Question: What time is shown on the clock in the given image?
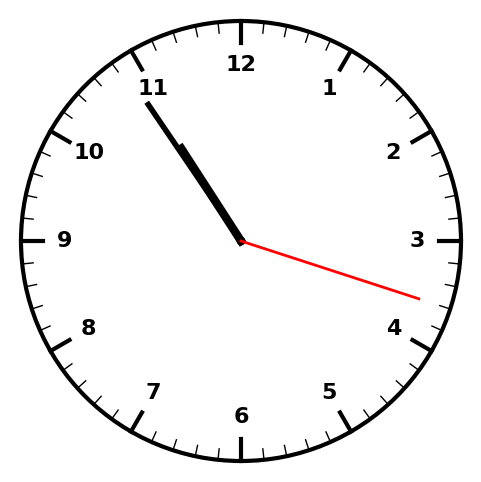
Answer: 10:54:18